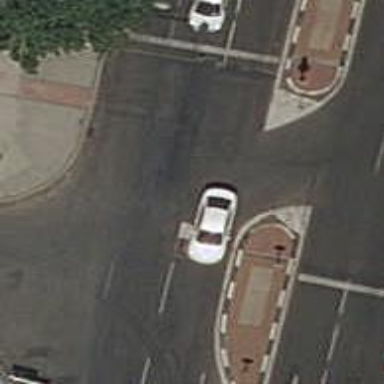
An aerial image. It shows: Road with traffic signals.